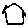
Label: house